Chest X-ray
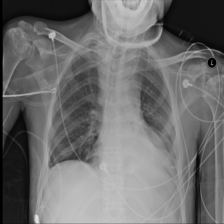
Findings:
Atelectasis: positive
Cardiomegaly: negative
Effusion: negative
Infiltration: positive
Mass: negative
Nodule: negative
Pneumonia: negative
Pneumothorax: positive
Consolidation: negative
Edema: negative
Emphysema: negative
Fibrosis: negative
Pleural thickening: negative
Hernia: negative